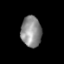
Tissue: lung
Cell type: Epithelial cells
Senescence score: 0.2313
Nuclear area (px): 619
Mean DAPI intensity: 141.089